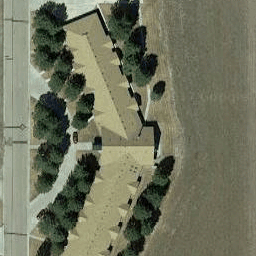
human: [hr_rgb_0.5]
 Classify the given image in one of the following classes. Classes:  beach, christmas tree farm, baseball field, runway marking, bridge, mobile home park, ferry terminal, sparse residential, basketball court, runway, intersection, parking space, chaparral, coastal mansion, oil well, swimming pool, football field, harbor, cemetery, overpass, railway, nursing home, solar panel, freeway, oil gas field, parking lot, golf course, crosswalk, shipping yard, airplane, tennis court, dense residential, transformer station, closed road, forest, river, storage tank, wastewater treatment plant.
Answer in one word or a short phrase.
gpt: nursing home